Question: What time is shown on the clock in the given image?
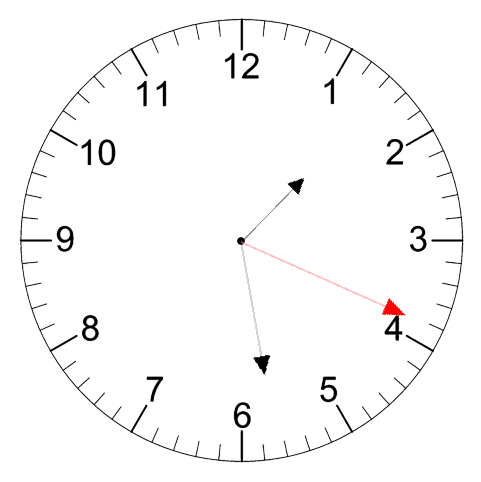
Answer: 01:28:19